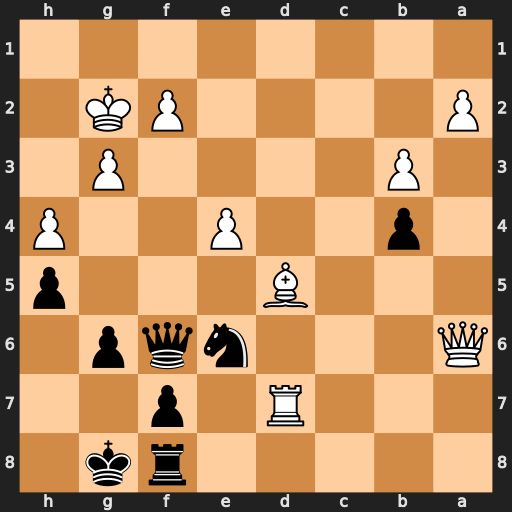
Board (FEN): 5rk1/3R1p2/Q3nqp1/3B3p/1p2P2P/1P4P1/P4PK1/8
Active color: b
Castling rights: -
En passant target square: -
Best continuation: Nf4+ gxf4 Qxa6